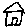
Label: house